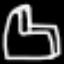
Label: chair